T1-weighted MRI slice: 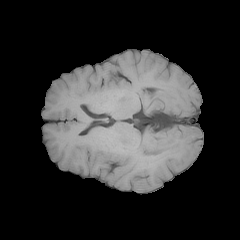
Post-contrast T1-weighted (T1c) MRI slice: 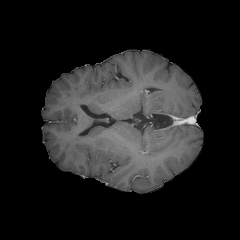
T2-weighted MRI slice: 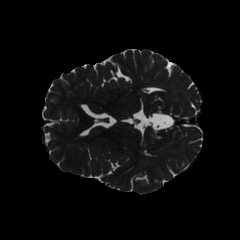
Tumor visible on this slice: yes